Field crop: maize
Growth stage: 2
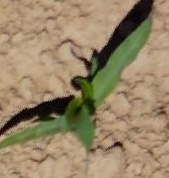
Species: maize